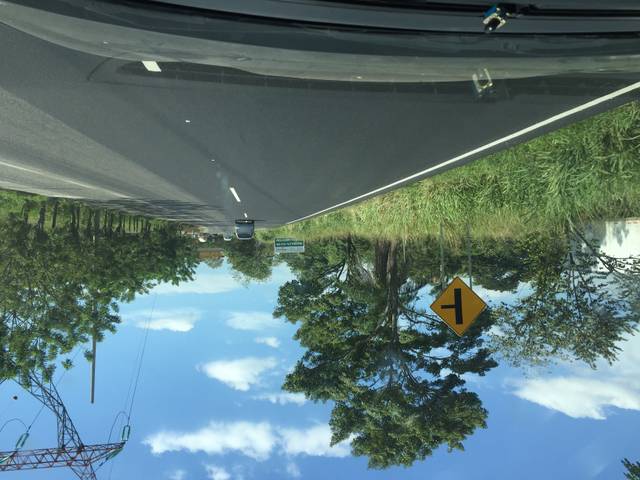
Region: Mexico
Coordinates: 17.985, -93.17